Question: I have following hash with 'DIRECTORY_NAMES' as keys, and 2-D arrays as data ('filename' and 'size' of the file).
'''
$hash{'DIRECTORY_NAME'} = [
['filename.txt', 1024]
];
'''
It looks something like this:

Here is my code:
'''
use strict;
use warnings;
use Data::Dumper;
my %hash = (
'DIR_XYZ' => [
[
'filename_xyz.log',
2048
],
[
'filename_abc.txt',
1024
]
],
'DIR_ABC' => [
[
'filename_987.log',
4096
],
[
'filename_123.txt',
2048
]
],
);
$hash{'DIRECTORY_NAME'} = [
['filename.txt', 1024]
];
print Dumper \%hash;
'''
1) How to sort data in the '%hash' first by filename then by filesize and no matter of the hash keys? But information about directory name is important, can't be ignored and must be occured on the otutput. So, the output should look like this:
'''
filename.txt 1024 (DIRECTORY_NAME)
filename_123.txt 2048 (DIR_ABC)
filename_987.log 4096 (DIR_ABC)
filename_abc.txt 1024 (DIR_XYZ)
filename_xyz.log 2048 (DIR_XYZ)
'''
2) How to sort data in the '%hash' first by filesize then by filename and no matter of the hash keys? But information about directory names is important, can't be ignored and must be occured on the otutput. So, the output should look like this:
'''
filename.txt 1024 (DIRECTORY_NAME)
filename_abc.txt 1024 (DIR_XYZ)
filename_123.txt 2048 (DIR_ABC)
filename_xyz.log 2048 (DIR_XYZ)
filename_987.log 4096 (DIR_ABC)
'''
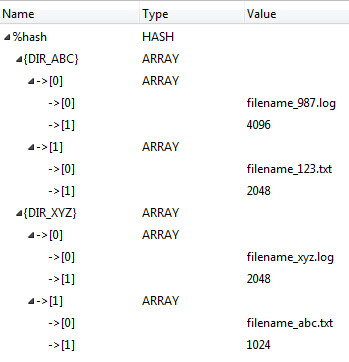
Answer: As melpomene said, you can't sort a hash. The only thing you can sort is a list, so step 1 would be to think about what list you're trying to sort.
In this case, the output is a list that contains all the information we need for sorting, so let's start by gathering the info we need to output, then it should be easy to sort.
Specifically, let's generate
'''
[ 'DIR_XYZ', 'filename_xyz.log', 2048 ],
[ 'DIR_XYZ', 'filename_abc.txt', 1024 ],
[ 'DIR_ABC', 'filename_987.log', 4096 ],
[ 'DIR_ABC', 'filename_123.txt', 2048 ],
[ 'DIRECTORY_NAME', 'filename.txt', 1024 ],
'''
This can be done as follows:
'''
my @files = map { [ $_, @{ $hash{$_} } ] } keys(%hash);
'''
Sorting the elements of '@files' in the first order:
'''
sort { $a->[1] cmp $b->[1] || $a->[2] <=> $b->[2] } @files
'''
Sorting the elements of '@files' in the second order:
'''
sort { $a->[2] <=> $b->[2] || $a->[1] cmp $b->[1] } @files
'''